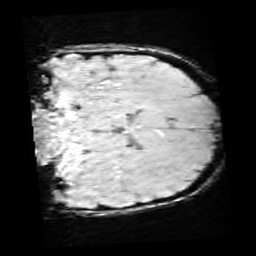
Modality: SWI
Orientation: coronal
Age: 10
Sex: male
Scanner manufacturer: siemens
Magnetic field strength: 3 T
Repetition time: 0.027 s
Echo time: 0.02 s